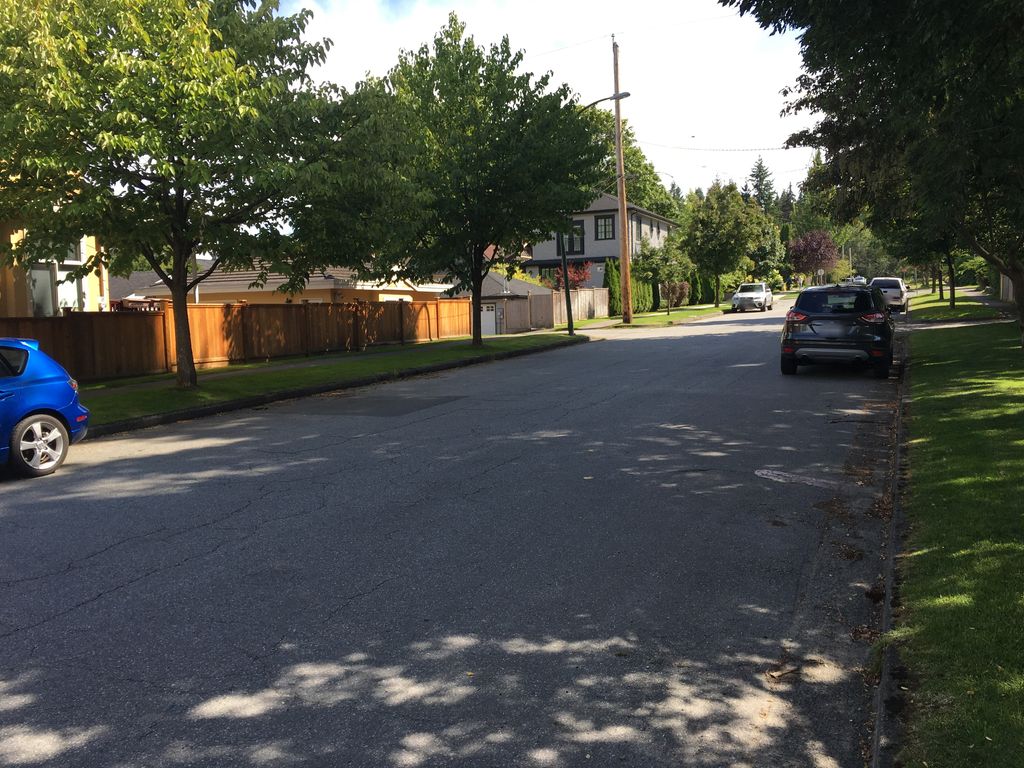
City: vancouver